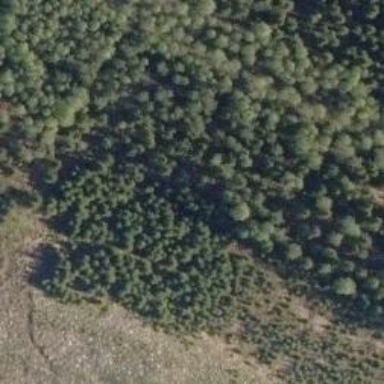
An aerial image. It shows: Patch of scrub vegetation.